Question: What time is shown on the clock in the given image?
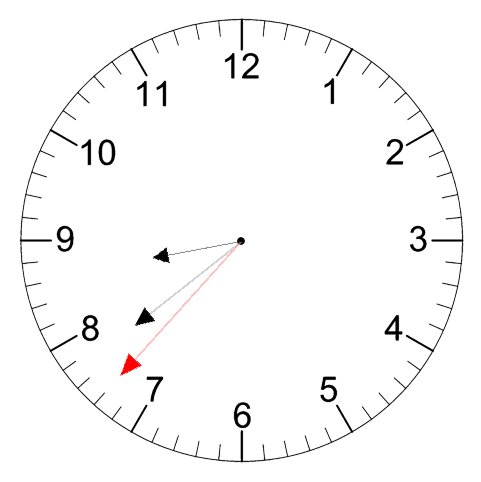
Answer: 08:38:37